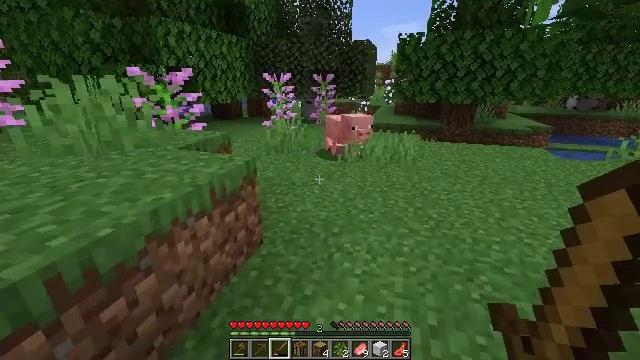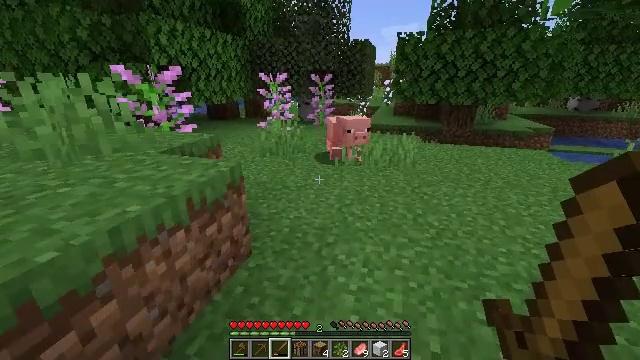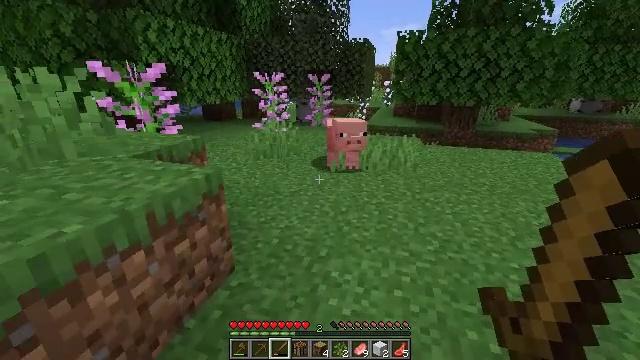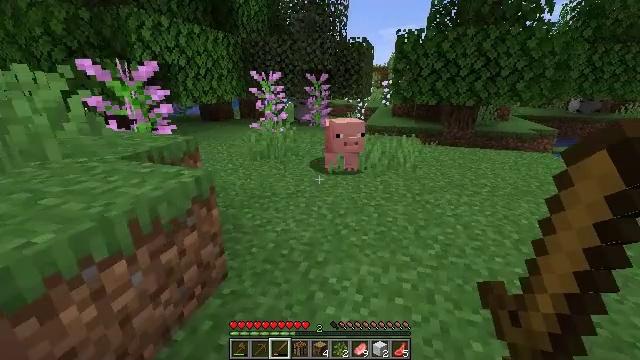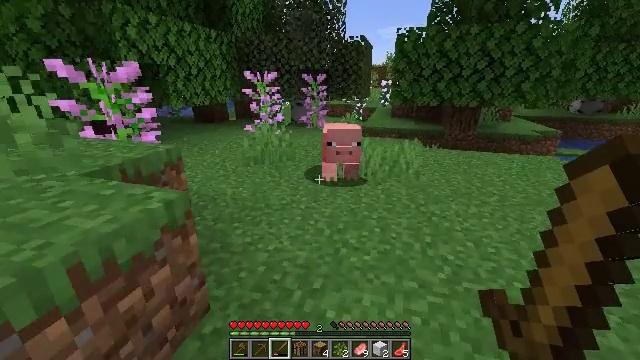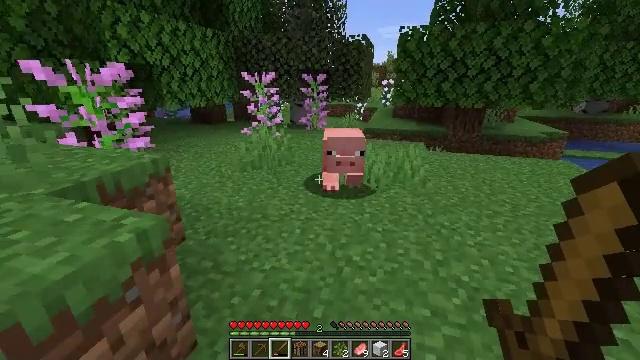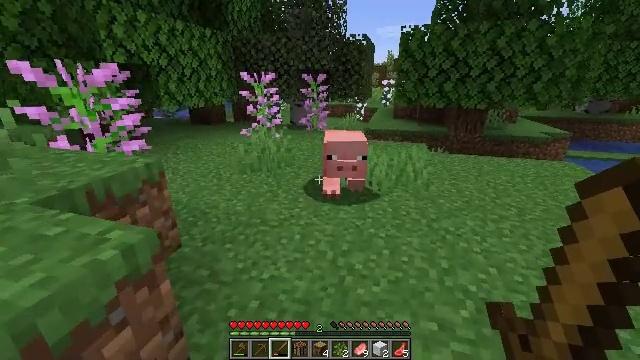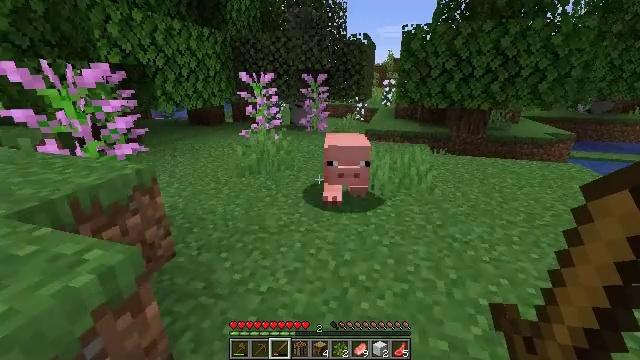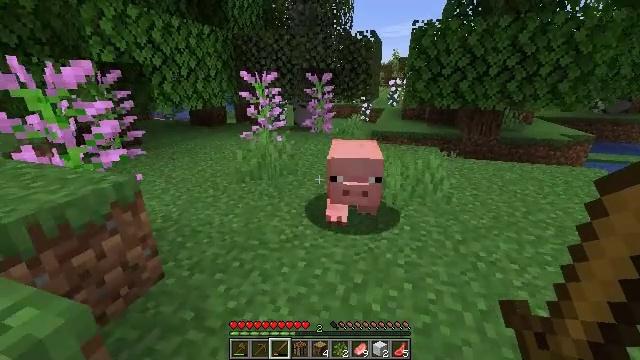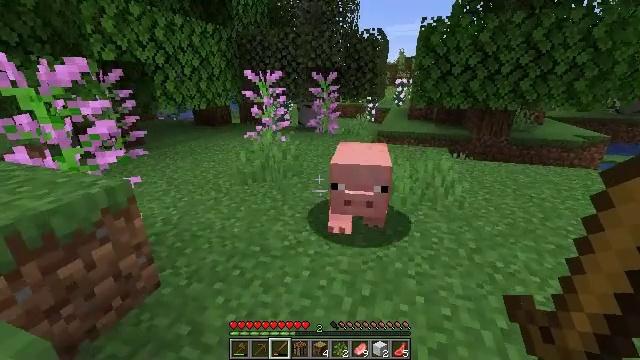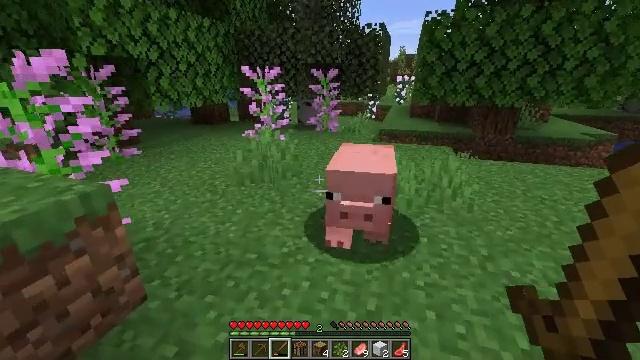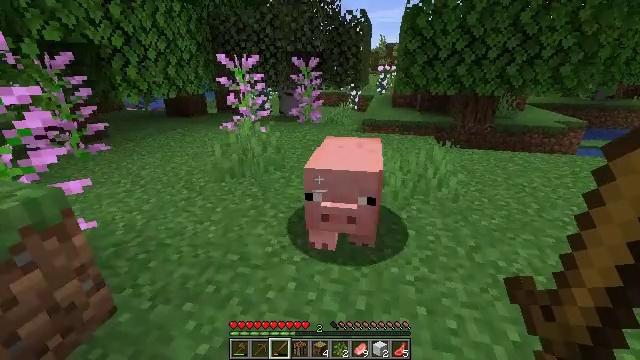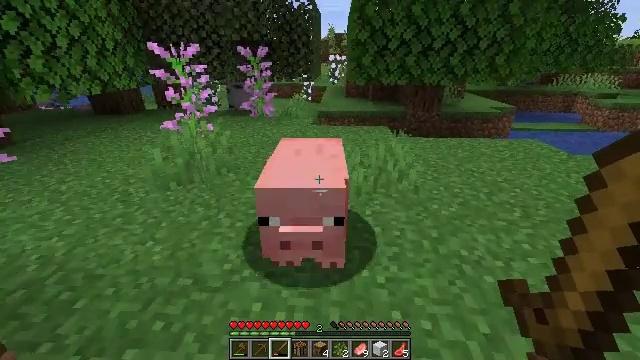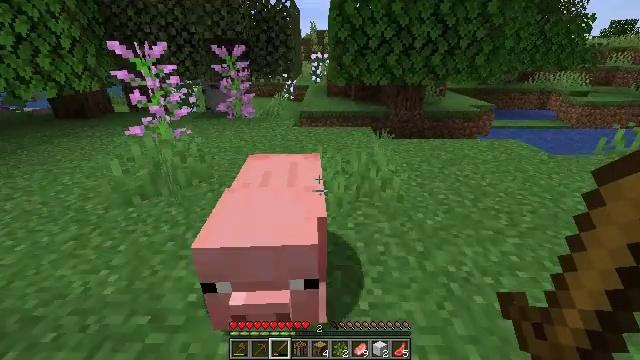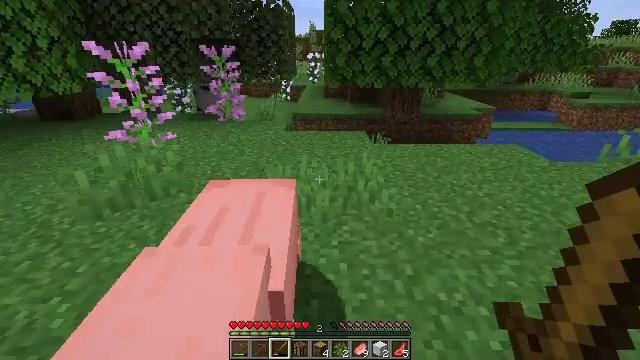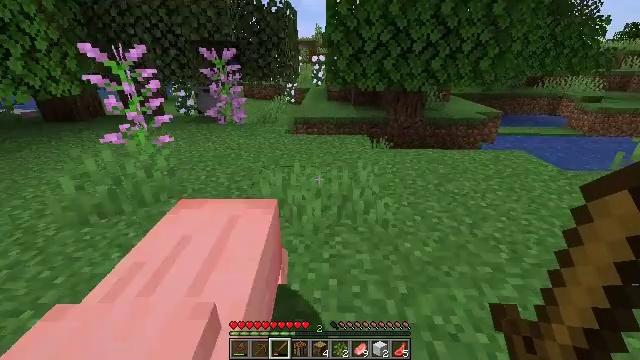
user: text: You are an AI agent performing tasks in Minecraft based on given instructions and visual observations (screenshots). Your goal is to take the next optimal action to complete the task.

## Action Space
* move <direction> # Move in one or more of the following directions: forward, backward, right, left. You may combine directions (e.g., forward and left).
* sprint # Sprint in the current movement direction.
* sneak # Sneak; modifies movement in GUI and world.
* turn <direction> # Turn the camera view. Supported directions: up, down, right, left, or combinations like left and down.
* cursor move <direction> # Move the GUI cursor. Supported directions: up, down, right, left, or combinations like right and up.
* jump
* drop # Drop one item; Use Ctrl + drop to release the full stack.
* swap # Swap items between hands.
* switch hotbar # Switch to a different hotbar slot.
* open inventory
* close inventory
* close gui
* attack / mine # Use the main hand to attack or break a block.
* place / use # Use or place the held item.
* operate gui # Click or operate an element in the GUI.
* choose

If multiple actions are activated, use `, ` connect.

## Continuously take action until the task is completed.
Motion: motion action
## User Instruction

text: Mine oak leaves.
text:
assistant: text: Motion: move forward
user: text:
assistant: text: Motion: move forward
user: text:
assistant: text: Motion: move forward
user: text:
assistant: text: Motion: move forward
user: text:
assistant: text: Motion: move forward
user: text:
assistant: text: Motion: move forward
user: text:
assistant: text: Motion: move forward
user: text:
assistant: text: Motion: move forward
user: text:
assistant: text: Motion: move forward, turn left
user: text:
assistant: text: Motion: move forward
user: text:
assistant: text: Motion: move forward, turn right and down
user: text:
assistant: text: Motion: move forward and move right, turn right and down
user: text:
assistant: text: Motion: move forward and move right, turn right
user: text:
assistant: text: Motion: move forward and move right
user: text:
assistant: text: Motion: move forward and move right, turn left
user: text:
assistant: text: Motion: move forward, turn left and up
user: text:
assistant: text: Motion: move forward, turn left and up
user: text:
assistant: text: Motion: move forward, turn left and up
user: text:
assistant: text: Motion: move forward, turn left and up
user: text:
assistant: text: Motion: move forward, turn left
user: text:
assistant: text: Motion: move forward, turn left
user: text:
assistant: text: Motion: move forward, turn left
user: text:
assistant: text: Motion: move forward, turn left
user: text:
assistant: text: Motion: move forward, turn left
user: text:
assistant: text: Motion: move forward, turn left
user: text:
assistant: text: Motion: move forward and move right, turn left
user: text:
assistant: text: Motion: move forward and move right, turn left
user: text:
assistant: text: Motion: move forward and move right, turn left
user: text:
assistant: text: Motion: move forward and move right
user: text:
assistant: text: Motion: move forward and move right